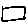
Label: square